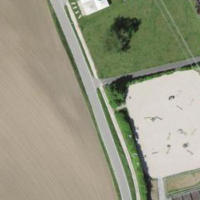
EUNIS habitat code: 52
Species observed at this site:
Symphoricarpos albus